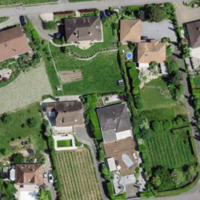
EUNIS habitat code: 55
Species observed at this site:
Chelidonium majus